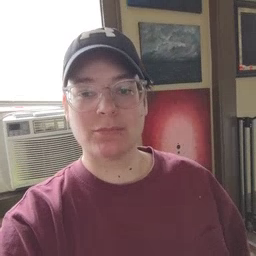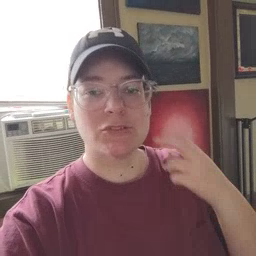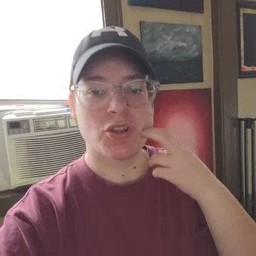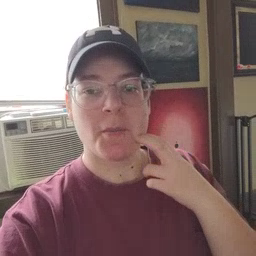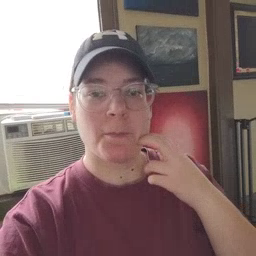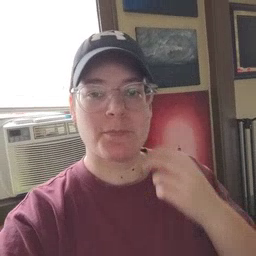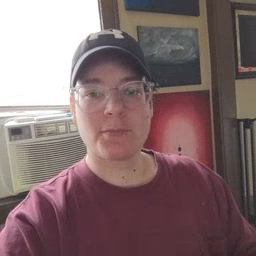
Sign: gum